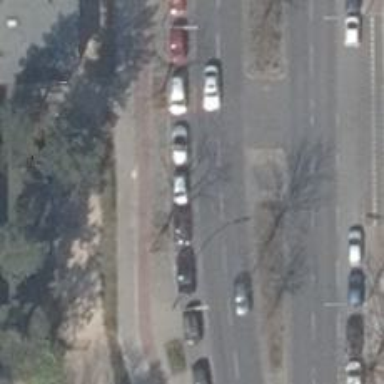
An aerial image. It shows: Secondary road with asphalt surface. There is cycle track on the right side of the road.